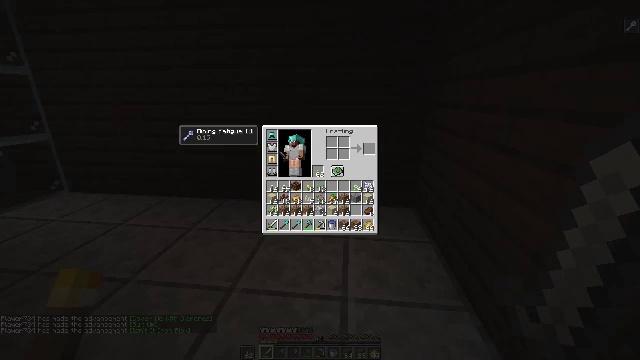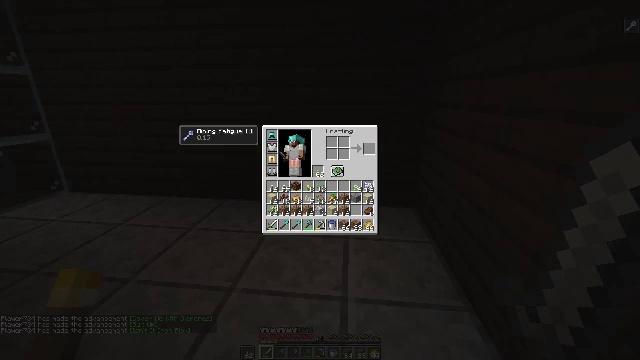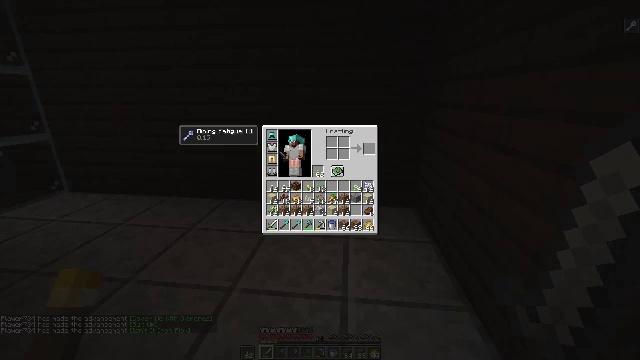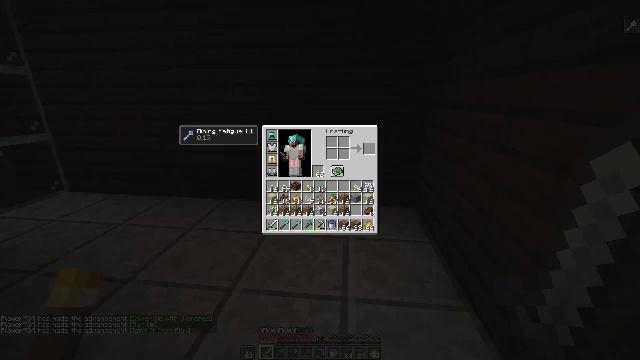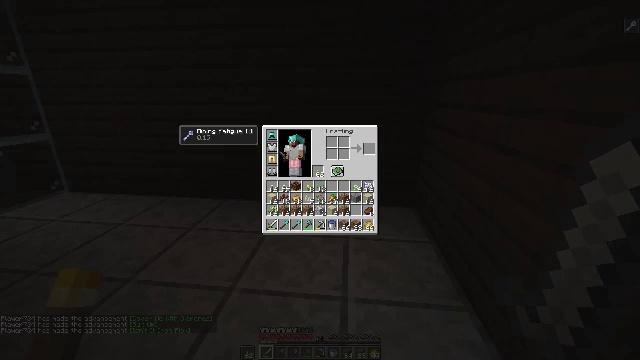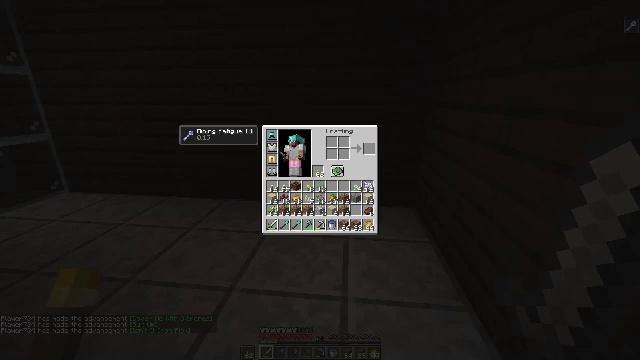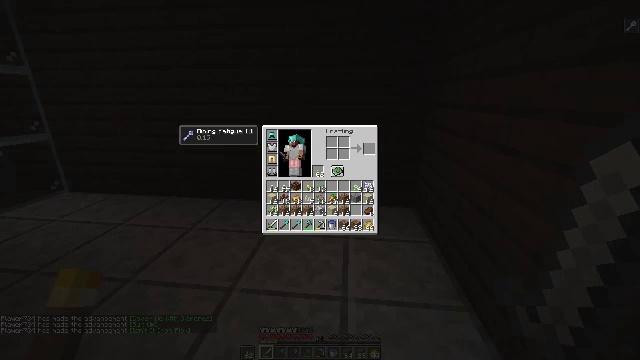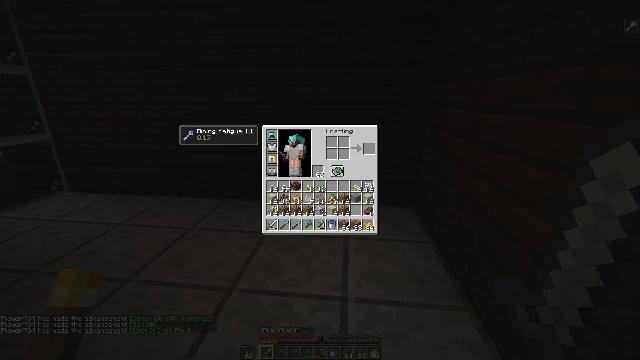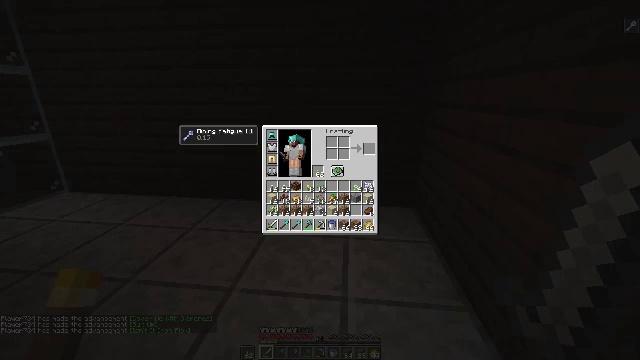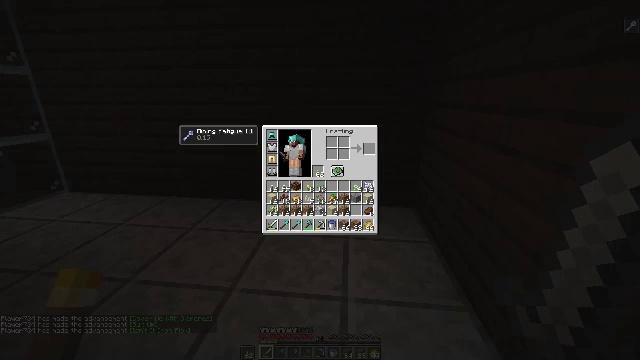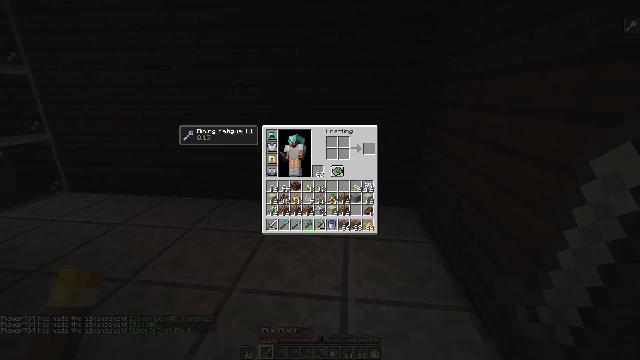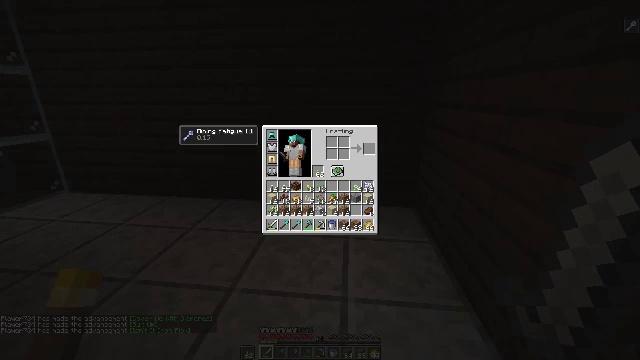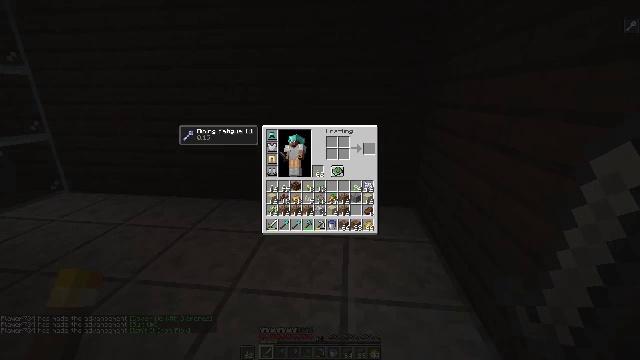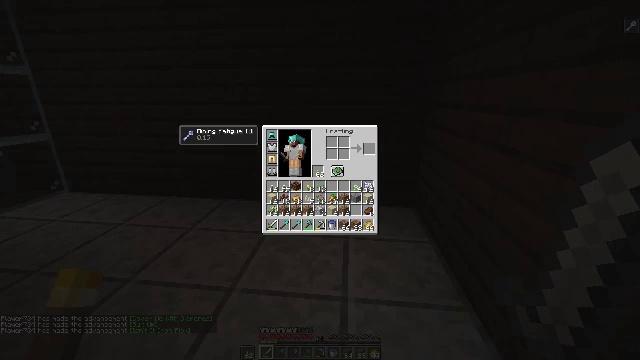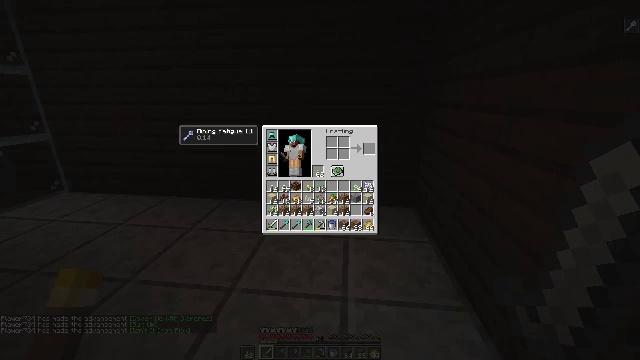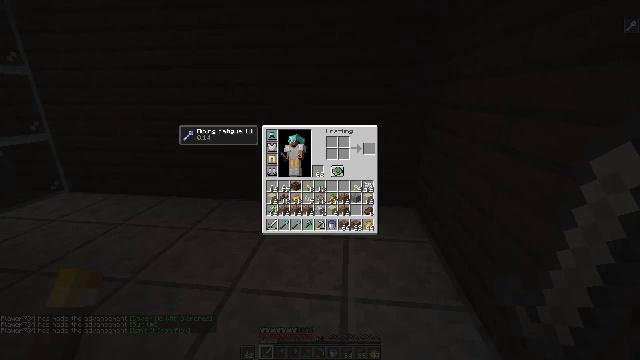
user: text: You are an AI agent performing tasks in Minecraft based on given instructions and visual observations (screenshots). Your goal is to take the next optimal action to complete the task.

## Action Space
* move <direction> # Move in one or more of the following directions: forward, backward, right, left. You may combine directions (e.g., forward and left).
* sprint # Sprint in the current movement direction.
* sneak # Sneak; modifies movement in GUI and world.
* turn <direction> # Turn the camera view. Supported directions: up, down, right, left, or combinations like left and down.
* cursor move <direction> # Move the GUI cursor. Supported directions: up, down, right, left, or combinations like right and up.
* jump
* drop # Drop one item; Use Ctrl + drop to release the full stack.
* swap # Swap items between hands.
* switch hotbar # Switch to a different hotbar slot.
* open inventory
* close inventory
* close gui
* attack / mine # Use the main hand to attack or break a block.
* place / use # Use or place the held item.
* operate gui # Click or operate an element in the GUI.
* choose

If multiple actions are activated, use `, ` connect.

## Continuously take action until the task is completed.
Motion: motion action
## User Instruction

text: Gather the torch from its position.
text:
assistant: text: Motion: no_op
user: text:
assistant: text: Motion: no_op
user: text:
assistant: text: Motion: no_op
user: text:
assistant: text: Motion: no_op
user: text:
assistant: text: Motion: no_op
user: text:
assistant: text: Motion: no_op
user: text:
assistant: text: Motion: no_op
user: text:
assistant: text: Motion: no_op
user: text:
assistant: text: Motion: no_op
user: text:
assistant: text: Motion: no_op
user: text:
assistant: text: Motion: no_op
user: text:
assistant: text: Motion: no_op
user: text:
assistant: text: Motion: no_op
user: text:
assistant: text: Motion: no_op
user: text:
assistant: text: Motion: no_op
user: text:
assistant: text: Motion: no_op
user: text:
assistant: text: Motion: no_op
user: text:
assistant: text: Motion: no_op
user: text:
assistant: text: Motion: no_op
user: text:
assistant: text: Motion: no_op
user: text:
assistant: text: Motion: no_op
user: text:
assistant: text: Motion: no_op
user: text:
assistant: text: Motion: no_op
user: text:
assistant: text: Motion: no_op
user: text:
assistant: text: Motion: no_op
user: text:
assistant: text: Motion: no_op
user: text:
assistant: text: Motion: no_op
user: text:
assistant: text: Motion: no_op
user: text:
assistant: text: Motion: no_op
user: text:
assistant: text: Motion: no_op